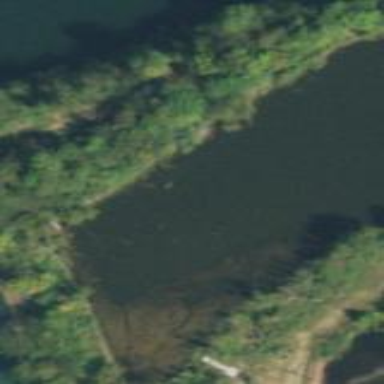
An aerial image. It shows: Serene pond surrounded by nature.